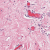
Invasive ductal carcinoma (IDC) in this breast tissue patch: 0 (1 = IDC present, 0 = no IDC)